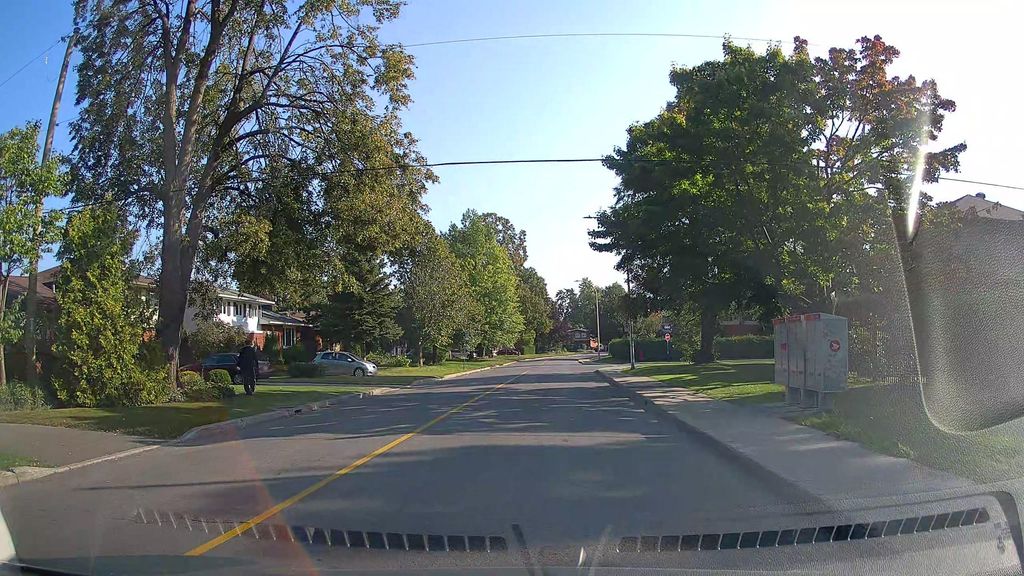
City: montreal